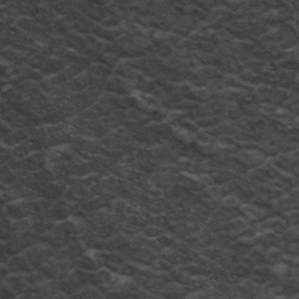
Label: frost